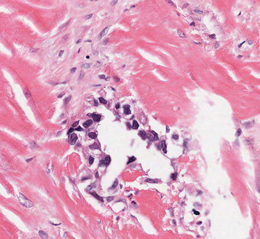
Tumor epithelial tissue: yes
Tumor-associated stroma tissue: yes
Normal tissue: no